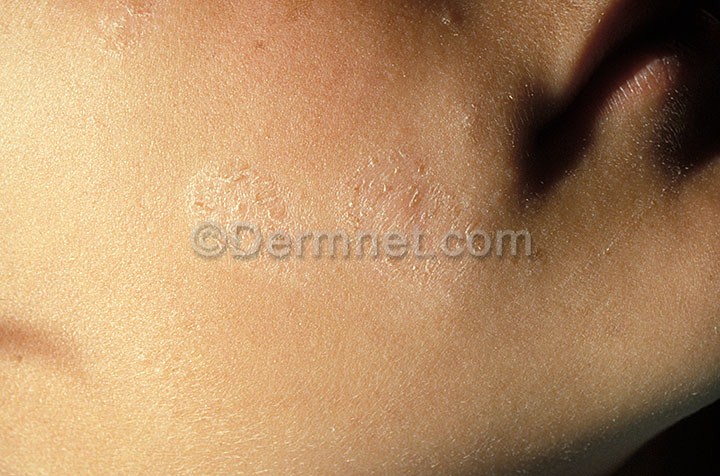
Disease: Atopic Dermatitis Photos